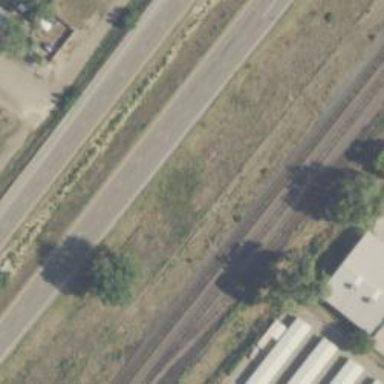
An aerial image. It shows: Railway siding with rails.